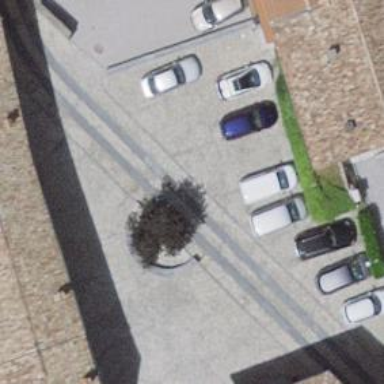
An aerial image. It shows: Pedestrian road with cobblestone surface.